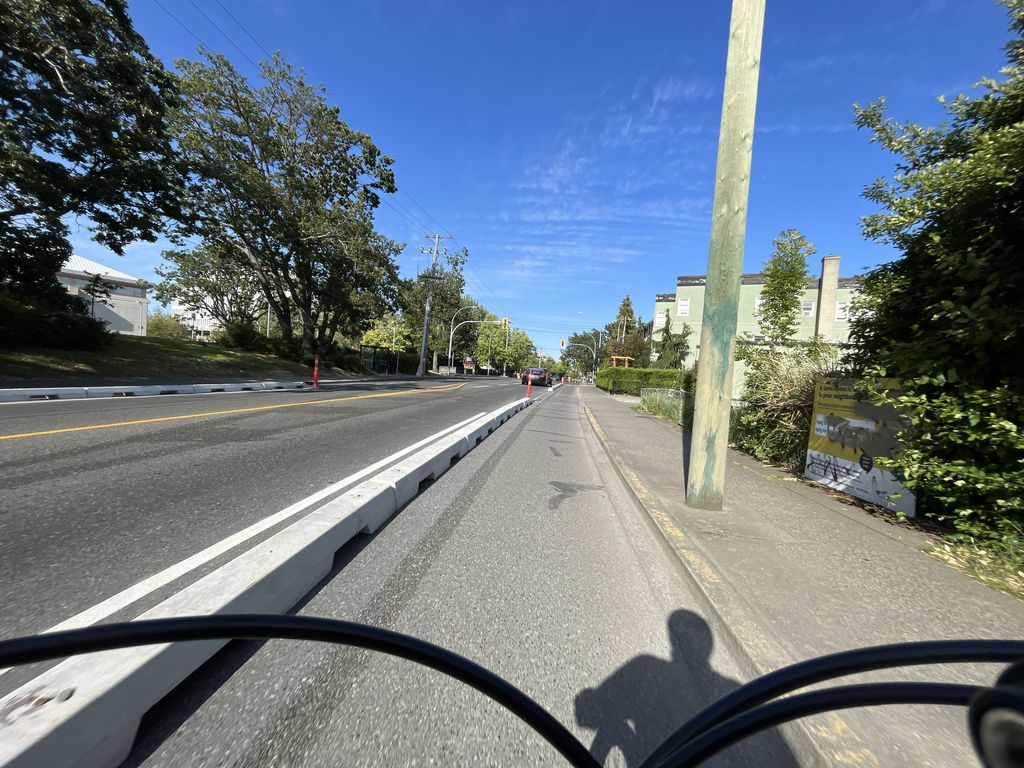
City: victoria